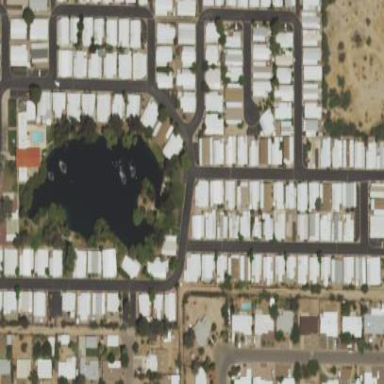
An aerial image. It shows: Residential area designated as trailer park.